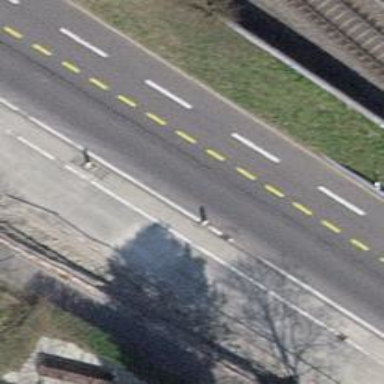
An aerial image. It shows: Primary highway with dedicated lane for cyclists.